Breast ultrasound image
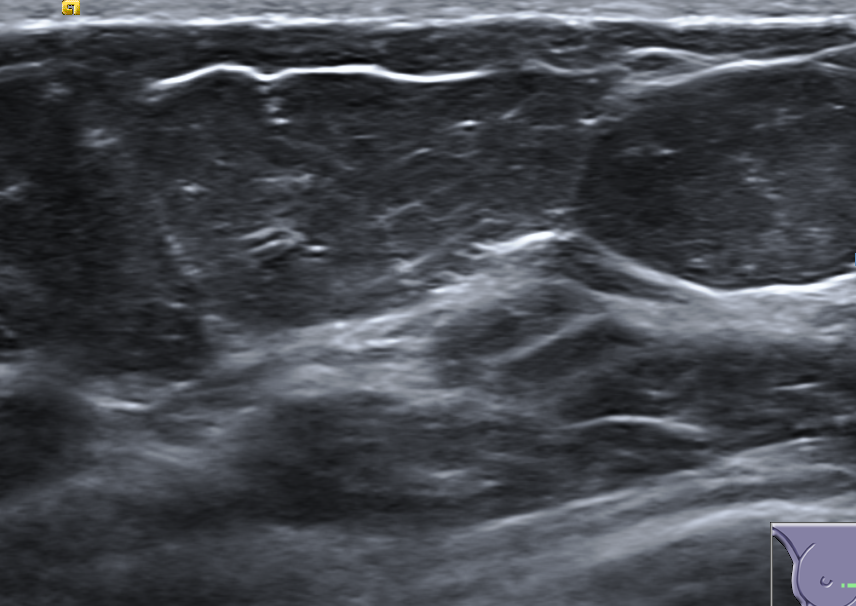
Diagnosis: normal